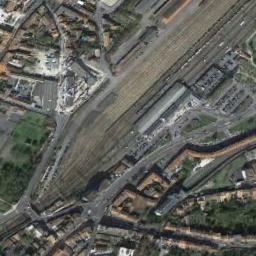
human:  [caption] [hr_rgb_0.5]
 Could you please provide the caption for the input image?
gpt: The railway station with lots of railways is surrounded by lots of other buildings .

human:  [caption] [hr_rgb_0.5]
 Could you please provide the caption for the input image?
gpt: There is a railway station in the crowded city .

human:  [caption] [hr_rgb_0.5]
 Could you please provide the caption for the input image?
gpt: The railway station is next to some buildings and trees .

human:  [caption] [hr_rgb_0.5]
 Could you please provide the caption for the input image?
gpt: Numerous buildings of different shapes are beside the railway station .

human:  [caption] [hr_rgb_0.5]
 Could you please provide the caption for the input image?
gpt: There are some brown buildings and green trees beside the railway station .